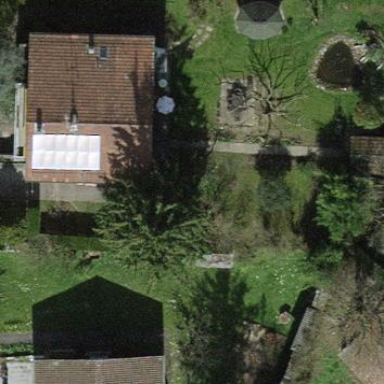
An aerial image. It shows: Garden enclosed by fence.